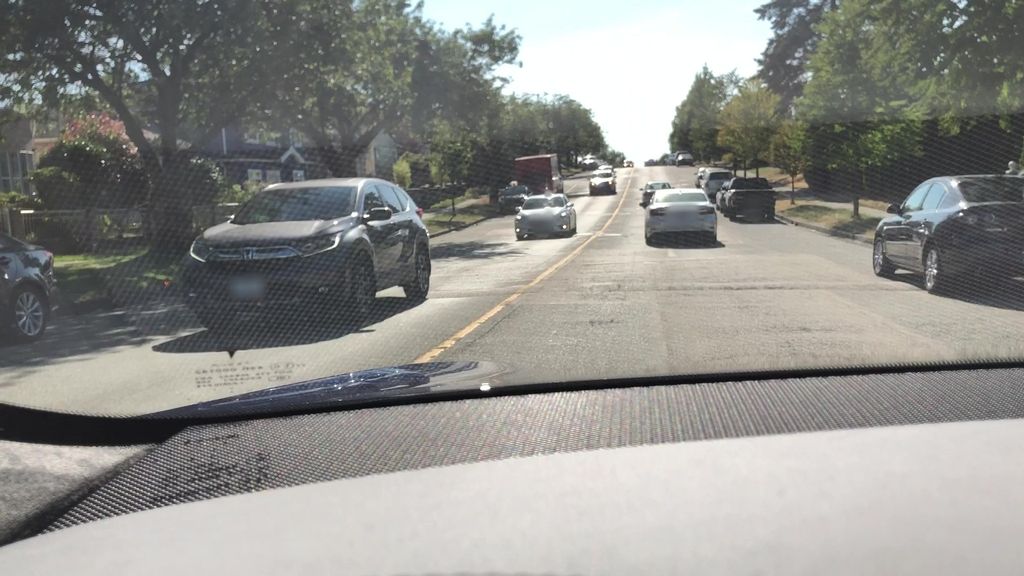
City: vancouver